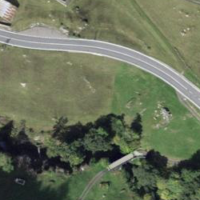
EUNIS habitat code: 26
Species observed at this site:
Tettigonia viridissima